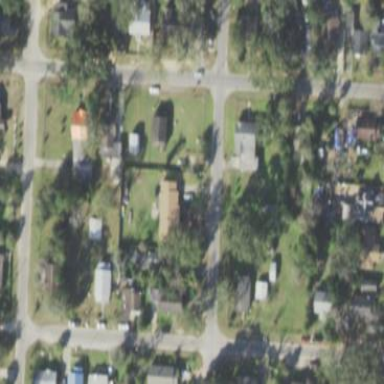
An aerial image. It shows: Residential area consisting of single-family homes.